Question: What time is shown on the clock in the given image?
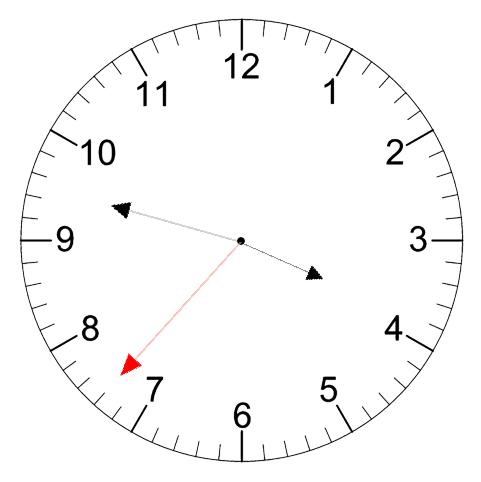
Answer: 03:47:37